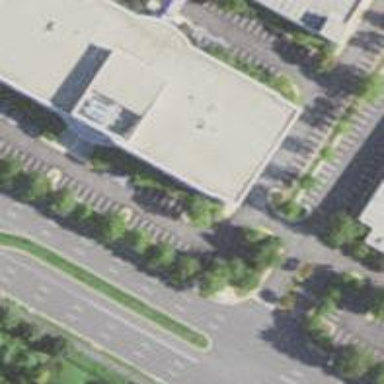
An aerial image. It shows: Office building.